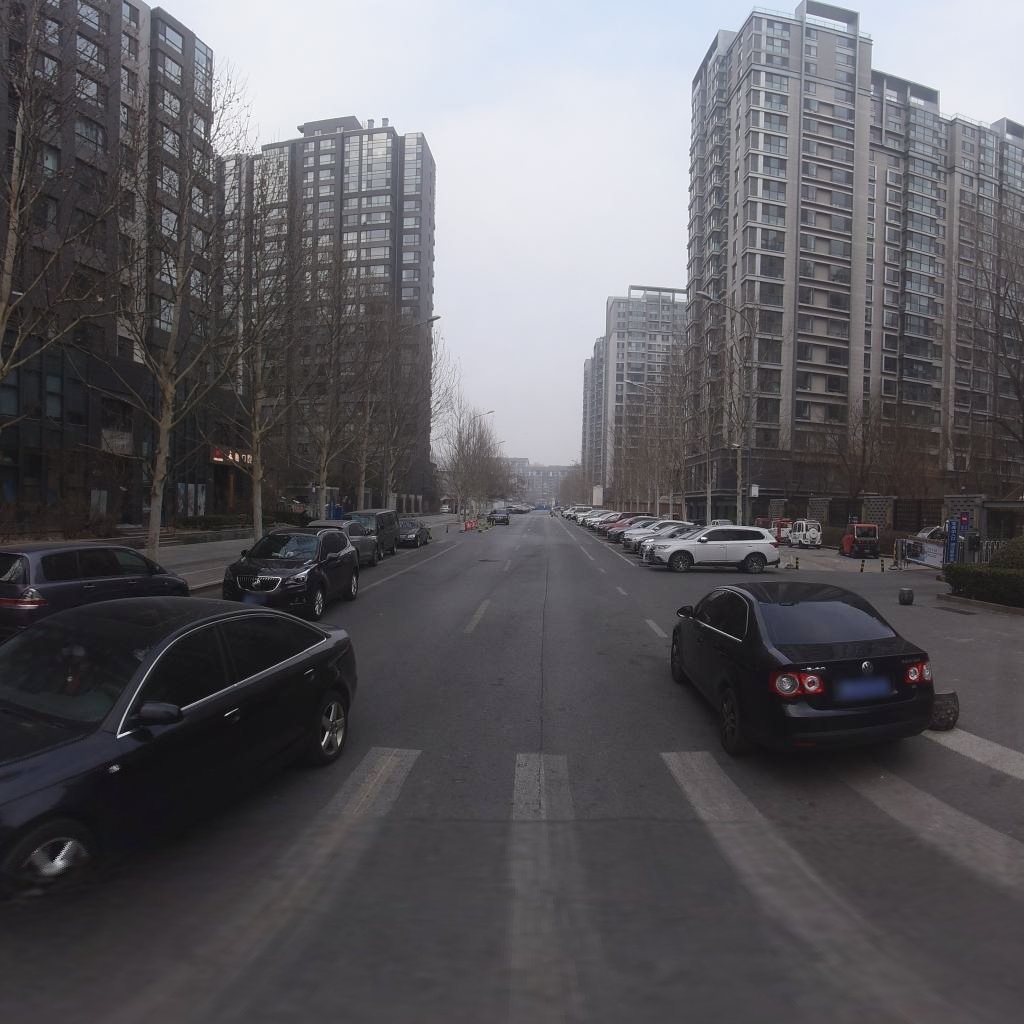
Region: Xicheng
Road damage annotations: longitudinal crack